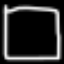
Label: square